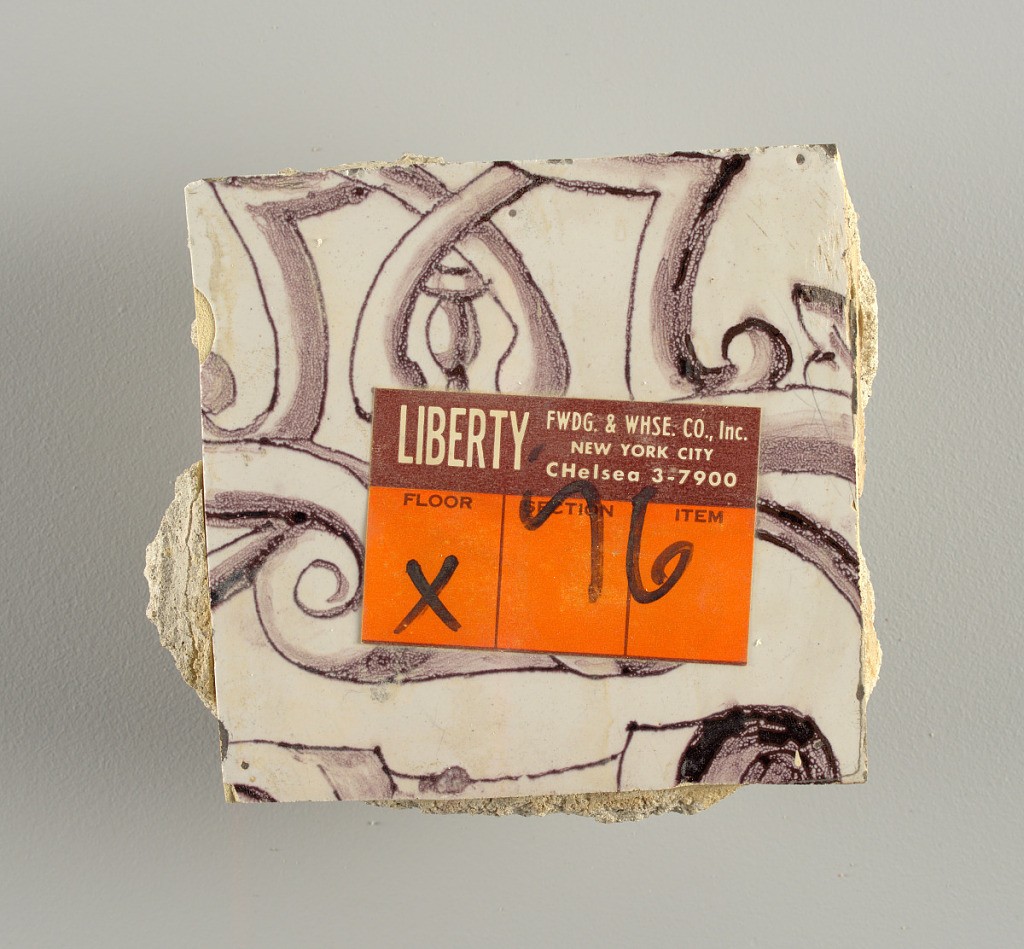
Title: Tile wall facing
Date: ca. 1725
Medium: Tin-glazed earthenware, underglaze
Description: Horizontal rectangle.  Thirty tiles wide and twenty-three tiles high with opening for fireplace eleven tiles wide and ten high.  Foliage arabesques disposed about three vertical axes from which are emphazised by urns at center and right, and at left by the figure of a standing woman carrying an infant on her arm and accompanied by two children.